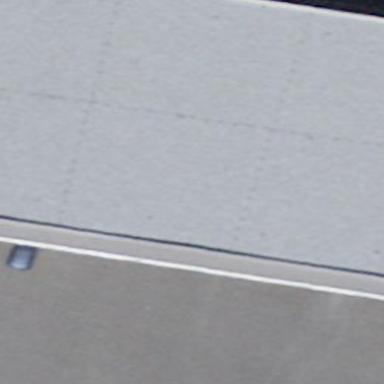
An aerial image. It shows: Building used for storage rental.